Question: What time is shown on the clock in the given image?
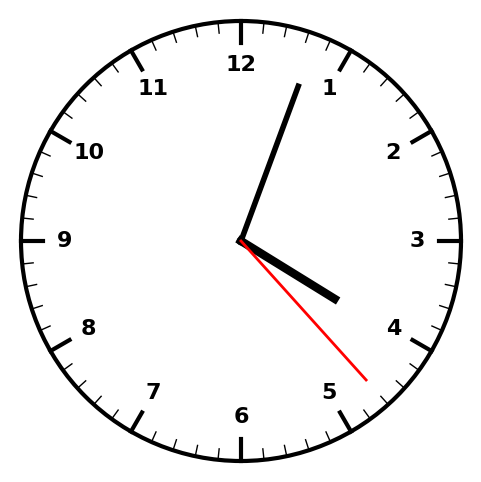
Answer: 04:03:23